Question: I'm using a macbook and following these instructions <URL>
When I put 'curl https://bootstrap.pypa.io/get-pip.py -o get-pip.py' to install get-pip.py in terminal it returns the following:

After that I put 'python get-pip.py' in terminal and get this error:
'ERROR: This script does not work on Python 2.7 The minimum supported Python version is 3.6. Please use https://bootstrap.pypa.io/pip/2.7/get-pip.py instead.'
I don't understand this as I have Python 3.9.0 downloaded. When I try to check for if pip is installed with 'pip --version' it says "command not found: pip".
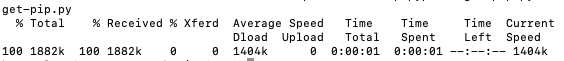
Answer: I would recommend using the 'python3' command, rather than 'python'.